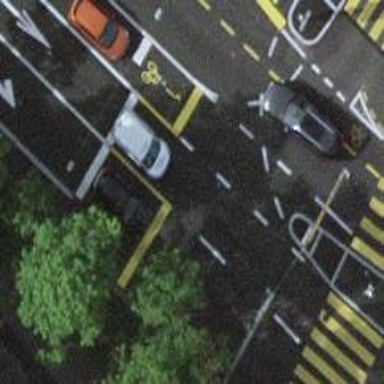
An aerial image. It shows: Road with traffic signals for signaling.